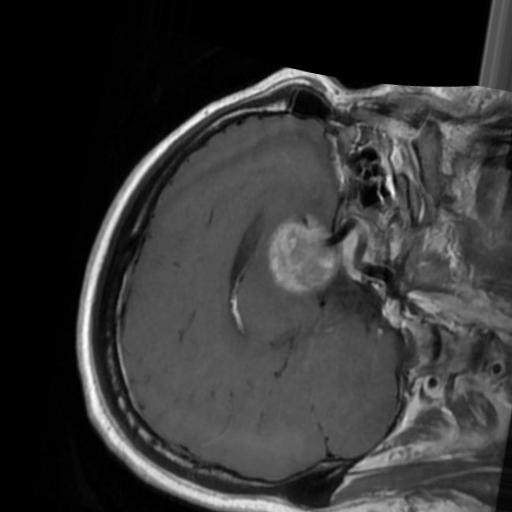
Label: brain_tumor